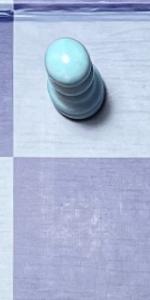
Label: Empty